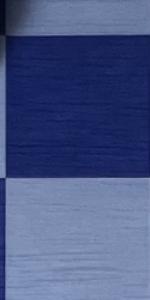
Label: Empty